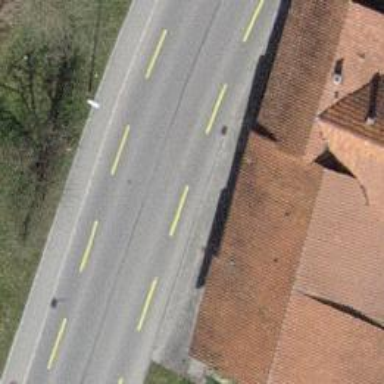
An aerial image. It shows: Secondary road with asphalt surface and designated cycle lane.